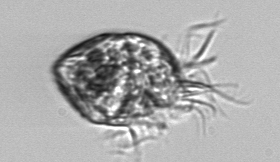
Label: Strombidium_morphotype1